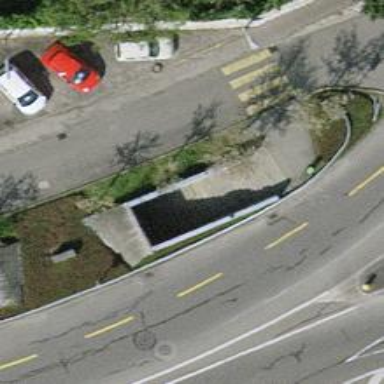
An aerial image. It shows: Concrete steps.